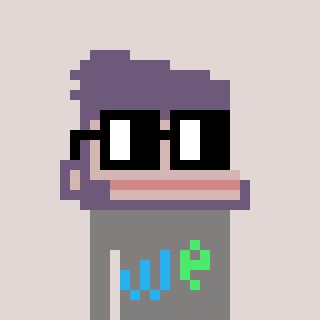
a pixel art character with square black glasses, a ape-shaped head and a bluegrey-colored body on a warm background